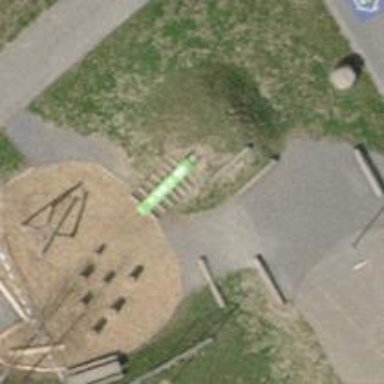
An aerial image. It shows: Playground area for leisure land.